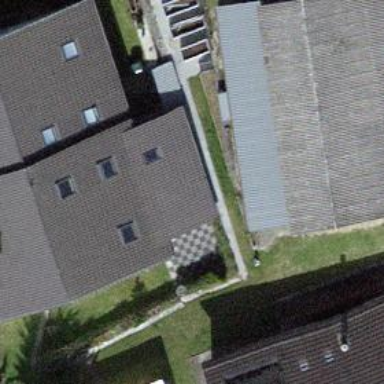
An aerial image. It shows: Shed building.